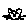
Label: cat